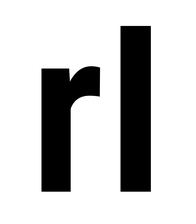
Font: Roboto_Condensed_SemiBold